五年级 · 算术
写出下面各数的因数.

$\begin{array}{llll}25 & 12 & 49 & 36 .\end{array}$
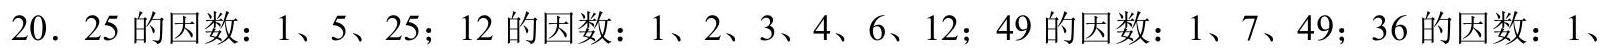
答案: 解
    $2 、 3 、 4 、 6 、 9 、 12 、 18 、 36$.

【解析】略